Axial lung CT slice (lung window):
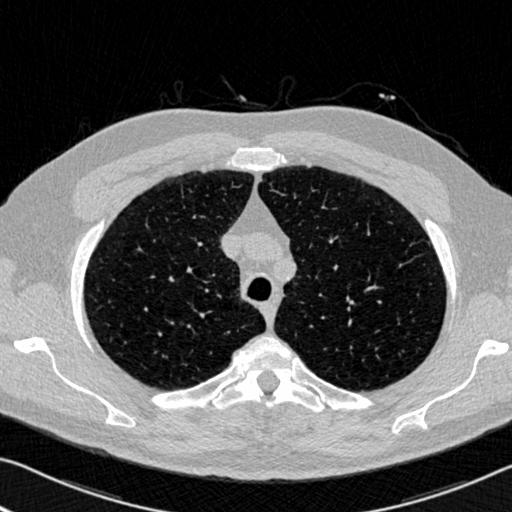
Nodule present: no